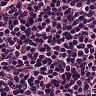
Metastatic tissue present: no